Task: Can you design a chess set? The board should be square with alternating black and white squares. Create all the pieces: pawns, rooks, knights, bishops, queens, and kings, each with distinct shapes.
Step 503:
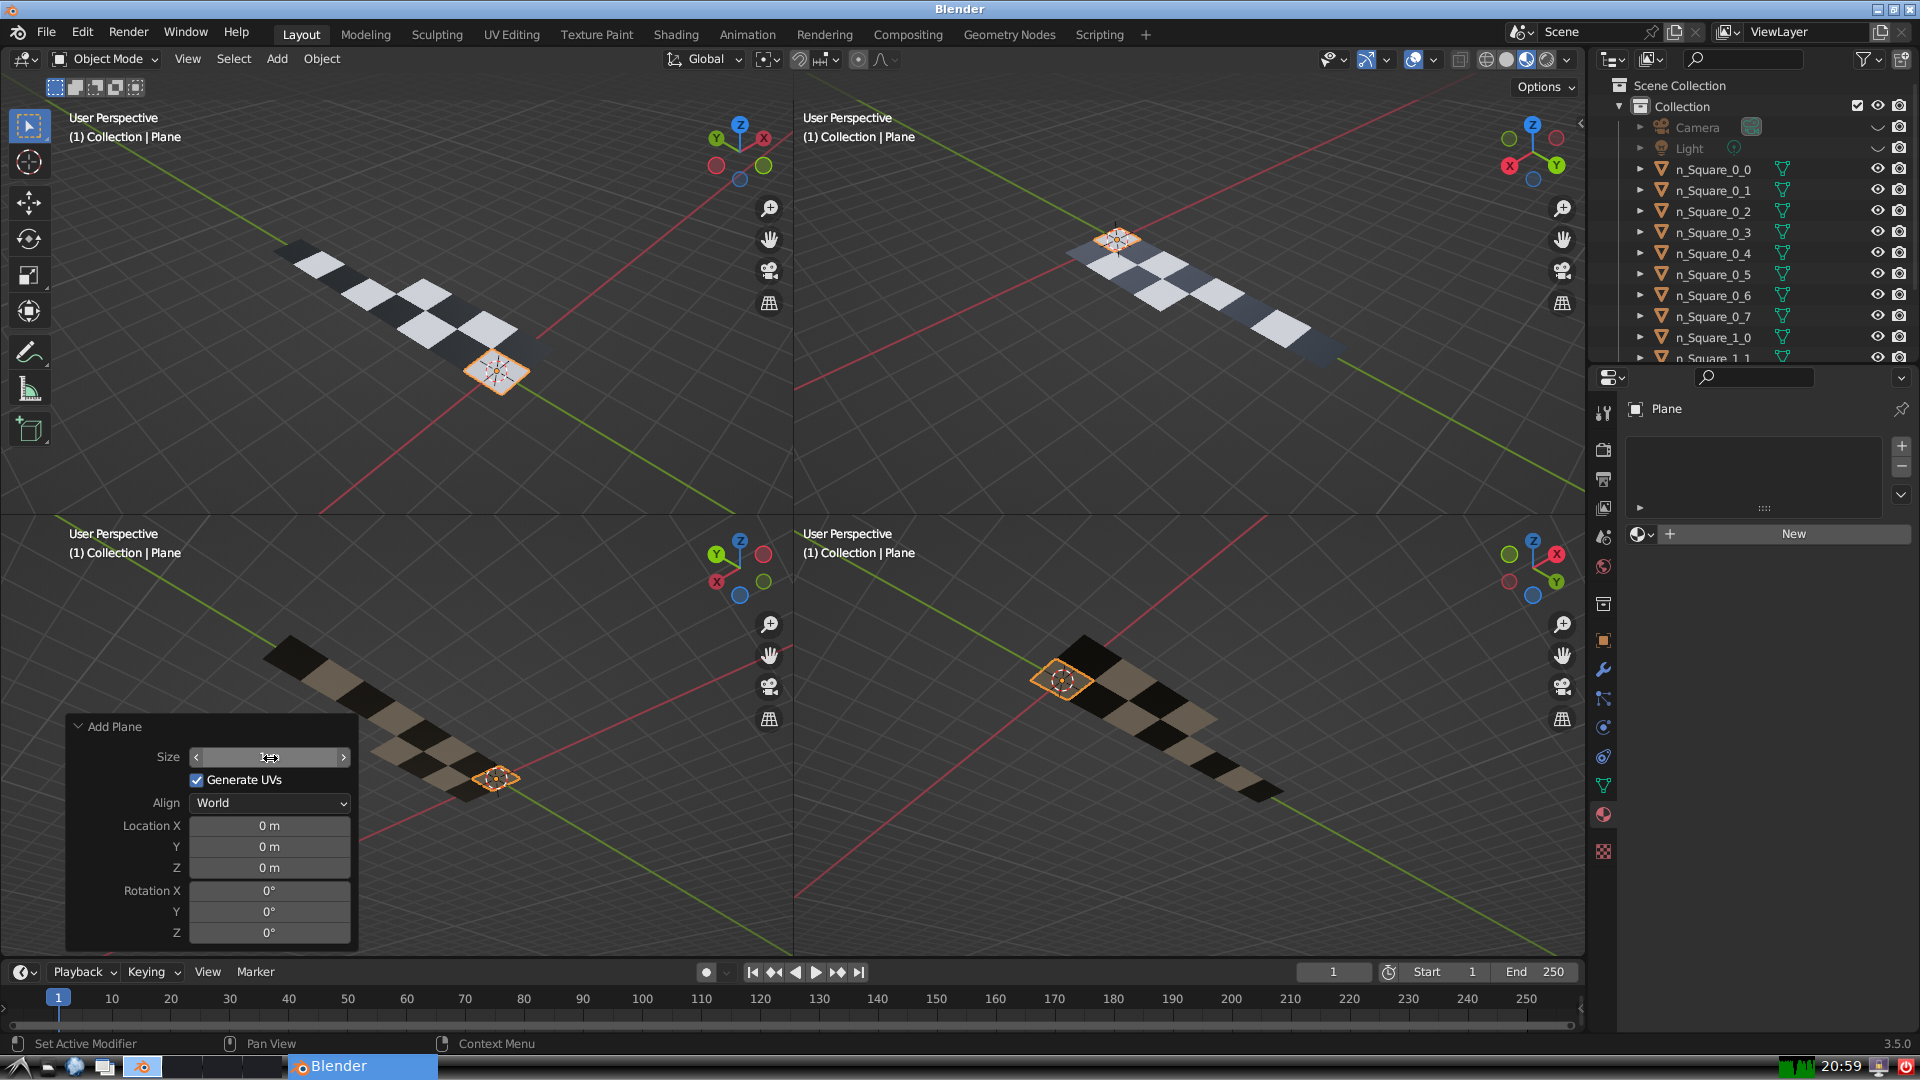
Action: click: no